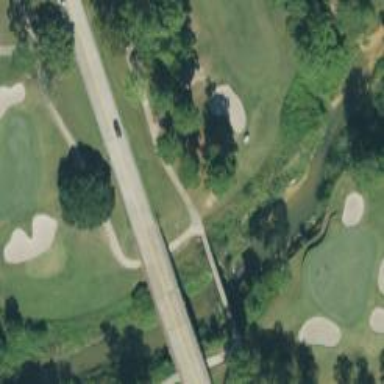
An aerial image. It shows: Path for both roads and golfers.